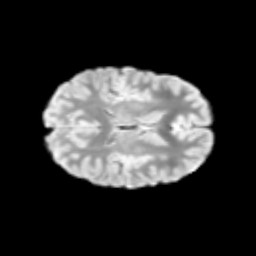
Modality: T2w
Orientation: axial
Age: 10
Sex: male
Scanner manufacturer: siemens
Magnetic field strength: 3 T
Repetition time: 3.8 s
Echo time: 0.07 s